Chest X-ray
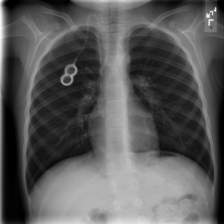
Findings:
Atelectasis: negative
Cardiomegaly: negative
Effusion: negative
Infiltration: negative
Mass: negative
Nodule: negative
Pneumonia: negative
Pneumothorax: negative
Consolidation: negative
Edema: negative
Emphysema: negative
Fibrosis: negative
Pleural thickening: negative
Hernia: negative